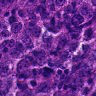
Metastatic tissue present: yes